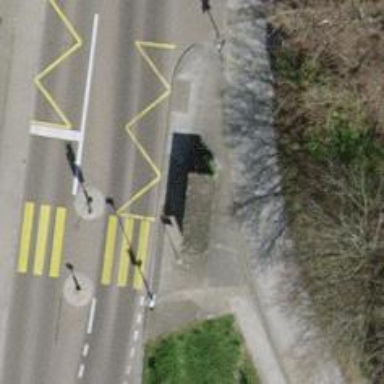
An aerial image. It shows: Bus stop with shelter.